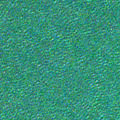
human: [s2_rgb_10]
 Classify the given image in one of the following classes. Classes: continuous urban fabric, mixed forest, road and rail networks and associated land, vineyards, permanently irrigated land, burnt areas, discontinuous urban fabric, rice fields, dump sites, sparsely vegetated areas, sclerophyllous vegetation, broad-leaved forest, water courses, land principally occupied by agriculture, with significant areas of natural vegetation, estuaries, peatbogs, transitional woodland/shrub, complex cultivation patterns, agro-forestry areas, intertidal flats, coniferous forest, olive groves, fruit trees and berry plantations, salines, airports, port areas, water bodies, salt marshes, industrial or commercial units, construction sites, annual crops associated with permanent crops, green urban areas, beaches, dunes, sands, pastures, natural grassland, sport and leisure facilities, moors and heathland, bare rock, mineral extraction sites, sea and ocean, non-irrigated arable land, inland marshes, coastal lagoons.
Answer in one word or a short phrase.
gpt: sea and ocean